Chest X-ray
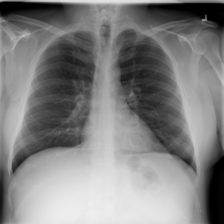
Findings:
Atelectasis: negative
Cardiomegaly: negative
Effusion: negative
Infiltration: negative
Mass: negative
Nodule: negative
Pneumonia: negative
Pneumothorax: negative
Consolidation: negative
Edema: negative
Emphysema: negative
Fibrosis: negative
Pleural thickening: negative
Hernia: negative